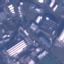
Land use / land cover class: Industrial